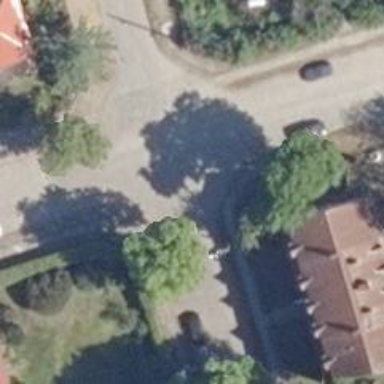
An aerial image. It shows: Residential road.